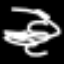
Label: squiggle